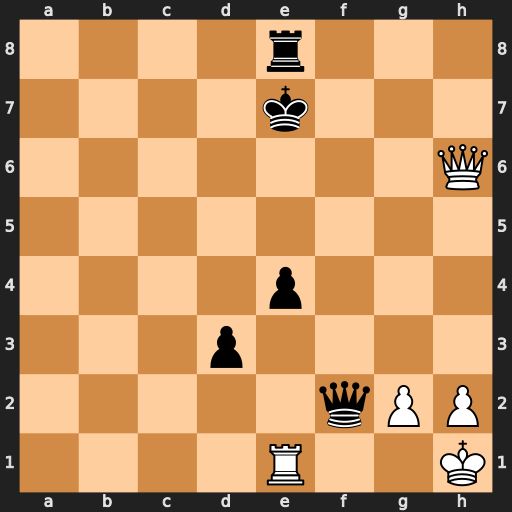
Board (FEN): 4r3/4k3/7Q/8/4p3/3p4/5qPP/4R2K
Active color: w
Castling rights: -
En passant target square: -
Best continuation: Rxe4+ Kd7 Qg7+ Kd6 Rd4+ Qxd4 Qxd4+